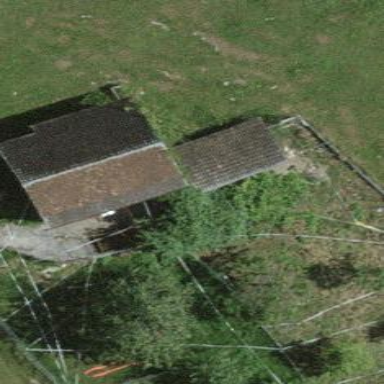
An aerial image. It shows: Stable.